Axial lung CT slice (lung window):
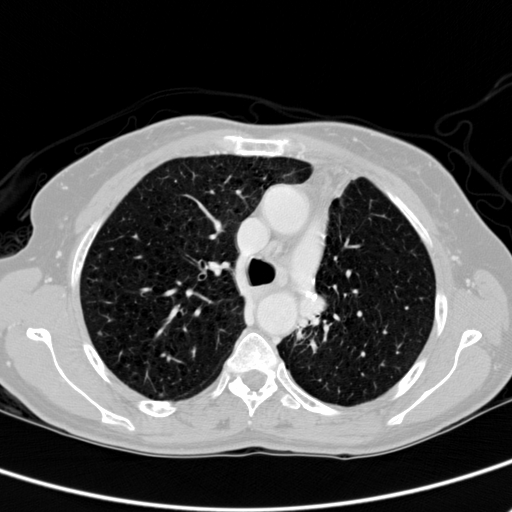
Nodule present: no